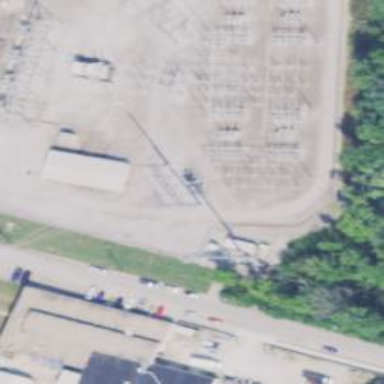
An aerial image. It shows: Switch used for power control.